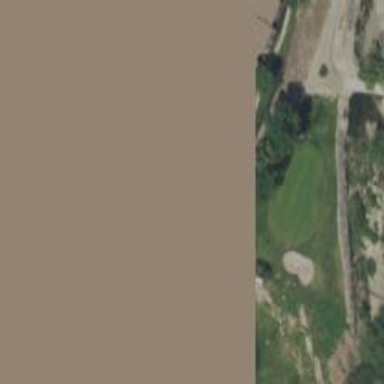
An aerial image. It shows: Footway that doubles as golf path.